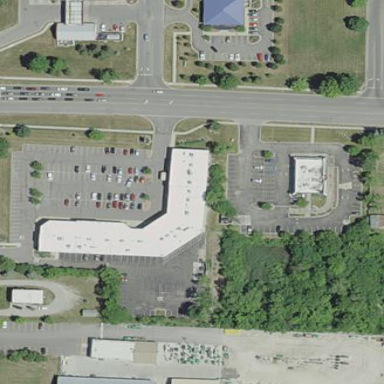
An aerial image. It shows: Retail building.